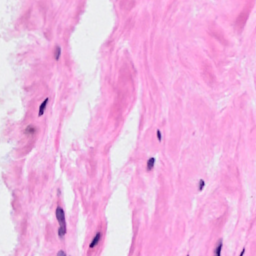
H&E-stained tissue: Breast